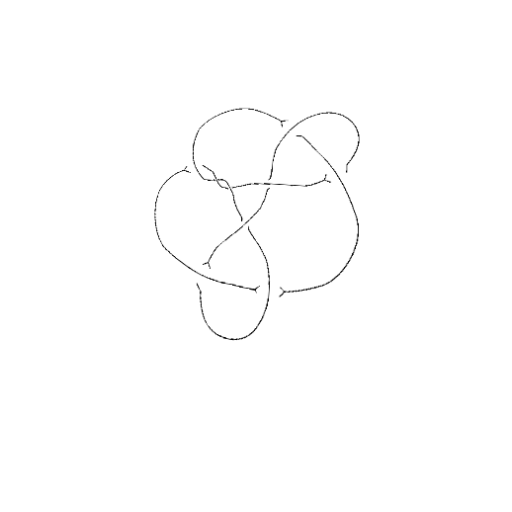
Crossing number: 9